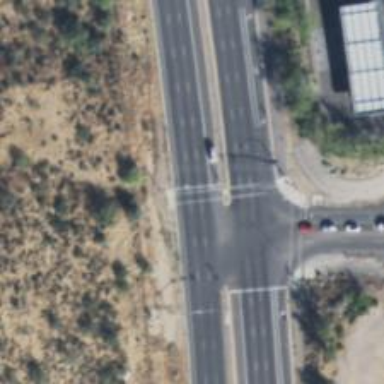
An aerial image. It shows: Marked crossing on the road.